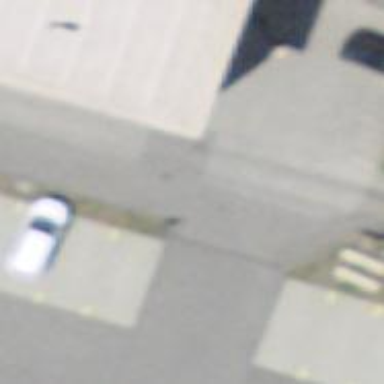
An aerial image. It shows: Parking aisle designated as service road.